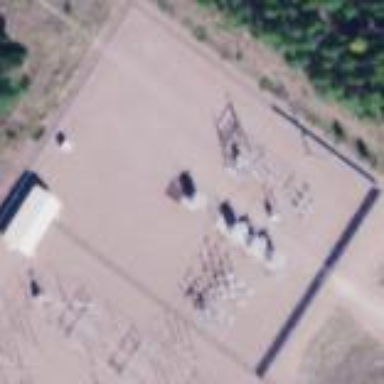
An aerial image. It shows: Outdoor distribution substation protected by fence.